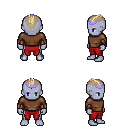
a pixel art fantasy rpg character, male body template, dark elf, purple skin, brown long-sleeve shirt, red pants, white blonde short mohawk hairstyle, purple tiara, leather bracers, four views (front, back, left, right), 2x2 character sprite sheet, small pixel art, hard edges, no anti-aliasing